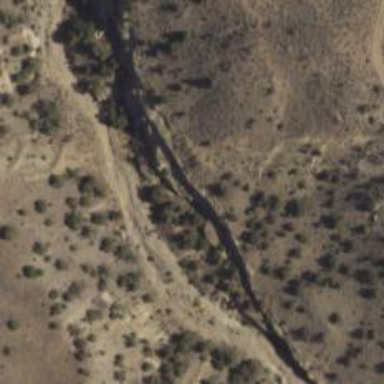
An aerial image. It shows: Cliff in nature.